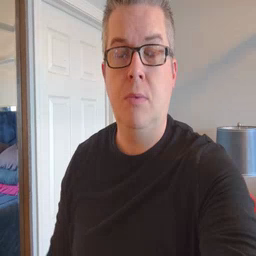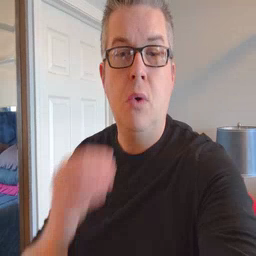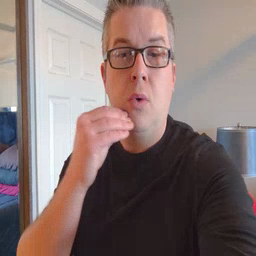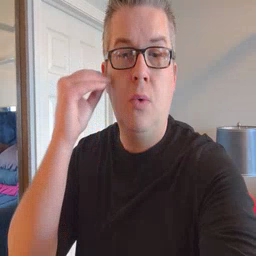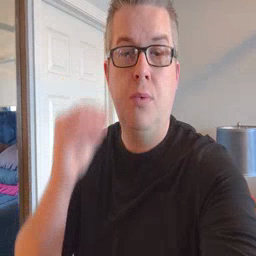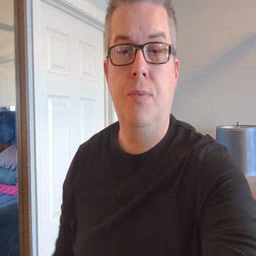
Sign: home